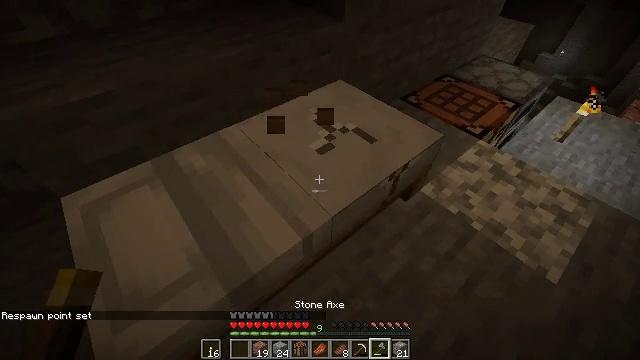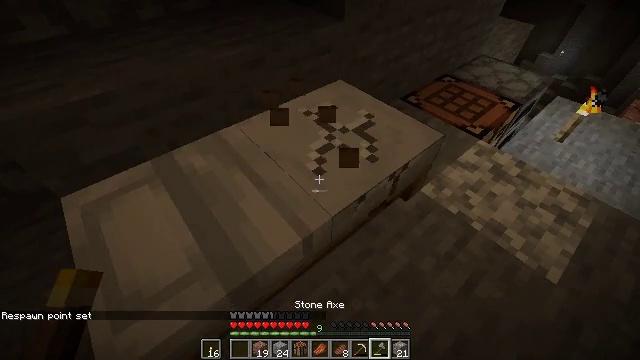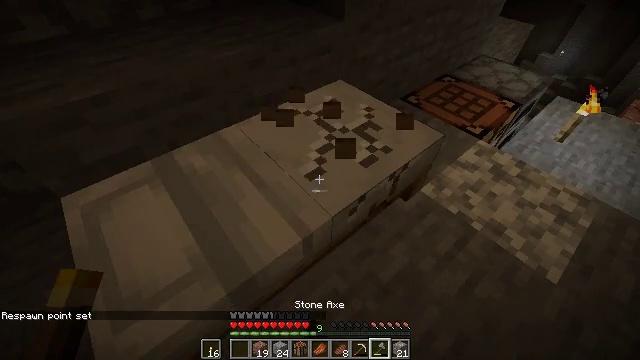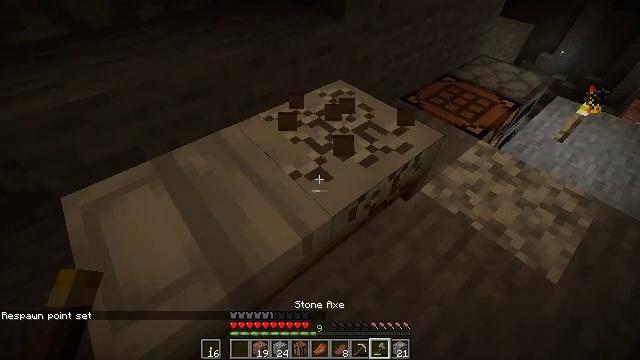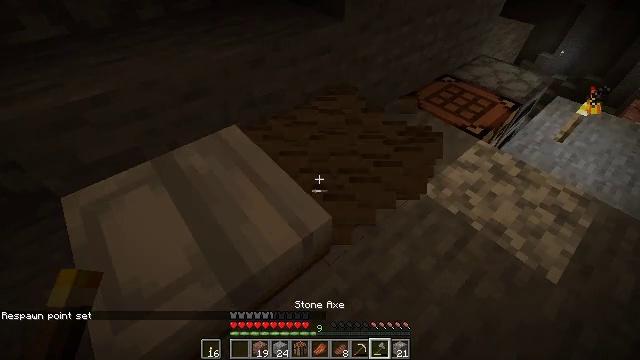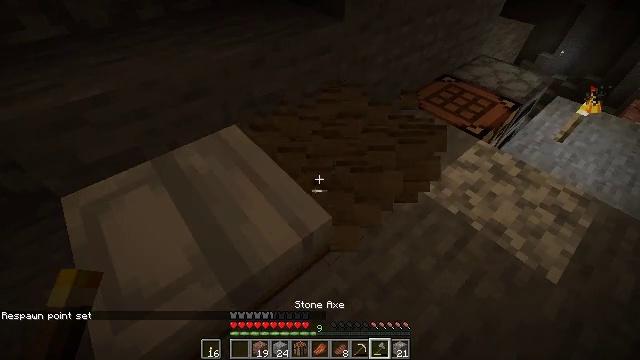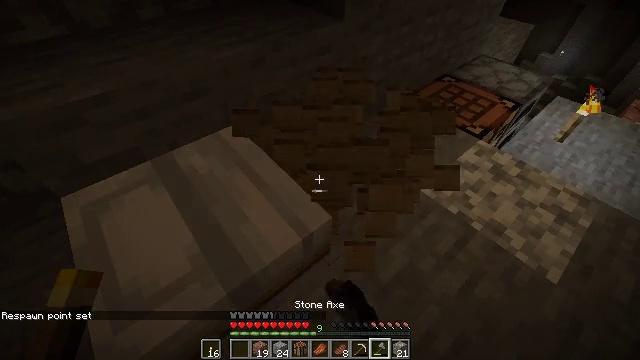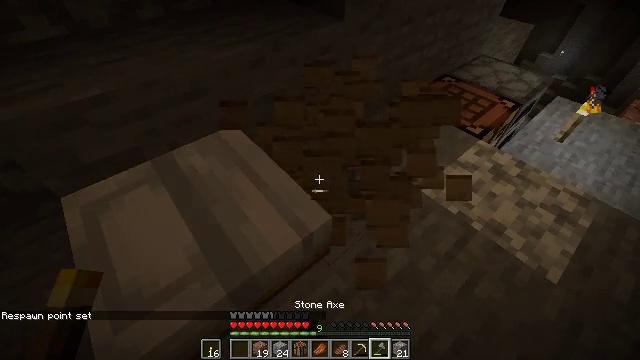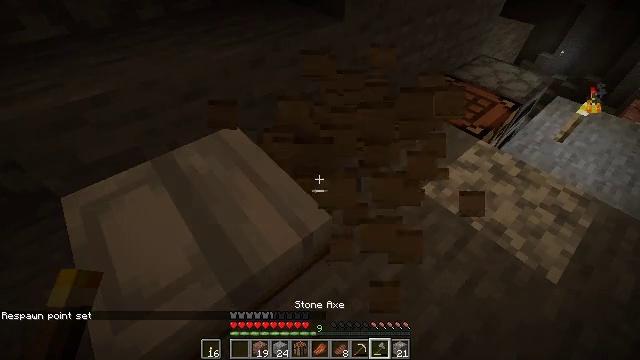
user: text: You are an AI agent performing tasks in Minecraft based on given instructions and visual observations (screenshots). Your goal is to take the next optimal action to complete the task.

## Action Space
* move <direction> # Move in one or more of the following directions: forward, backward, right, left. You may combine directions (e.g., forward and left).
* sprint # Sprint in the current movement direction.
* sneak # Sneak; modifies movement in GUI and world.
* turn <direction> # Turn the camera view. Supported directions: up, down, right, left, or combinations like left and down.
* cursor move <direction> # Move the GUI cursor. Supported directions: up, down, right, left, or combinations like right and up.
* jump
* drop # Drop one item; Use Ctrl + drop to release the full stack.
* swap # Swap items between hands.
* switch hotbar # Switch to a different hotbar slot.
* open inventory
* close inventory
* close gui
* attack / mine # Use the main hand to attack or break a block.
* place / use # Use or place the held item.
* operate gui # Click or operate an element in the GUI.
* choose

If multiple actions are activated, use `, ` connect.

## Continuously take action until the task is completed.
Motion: motion action
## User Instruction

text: Attack the white bed to collect it.
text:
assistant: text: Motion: attack / mine
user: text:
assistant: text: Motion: attack / mine
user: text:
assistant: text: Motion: attack / mine
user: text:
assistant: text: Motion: attack / mine
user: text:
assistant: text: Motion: attack / mine
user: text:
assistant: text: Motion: attack / mine
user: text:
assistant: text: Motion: attack / mine
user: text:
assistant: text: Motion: attack / mine
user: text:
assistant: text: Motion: attack / mine